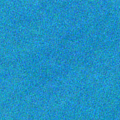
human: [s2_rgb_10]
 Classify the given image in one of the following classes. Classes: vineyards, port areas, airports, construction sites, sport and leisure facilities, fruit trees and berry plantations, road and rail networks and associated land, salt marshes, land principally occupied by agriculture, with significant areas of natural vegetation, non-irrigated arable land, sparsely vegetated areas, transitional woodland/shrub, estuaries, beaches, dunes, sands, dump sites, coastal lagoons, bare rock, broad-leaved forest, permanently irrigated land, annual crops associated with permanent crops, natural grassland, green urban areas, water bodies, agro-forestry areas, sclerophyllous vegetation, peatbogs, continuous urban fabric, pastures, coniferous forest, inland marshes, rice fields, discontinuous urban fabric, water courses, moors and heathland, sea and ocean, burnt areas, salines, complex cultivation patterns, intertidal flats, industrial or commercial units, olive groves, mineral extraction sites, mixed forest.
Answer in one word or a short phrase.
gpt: sea and ocean